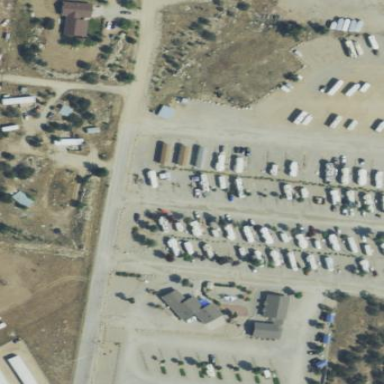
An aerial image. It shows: Caravan site with sanitary dump station.